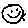
Label: smiley face